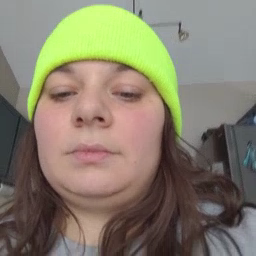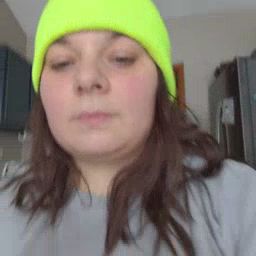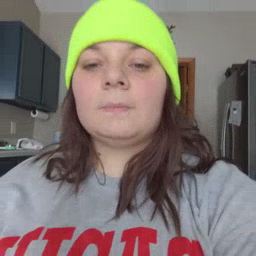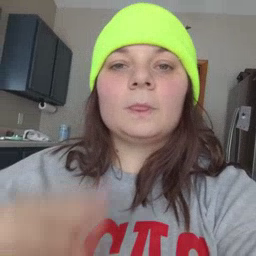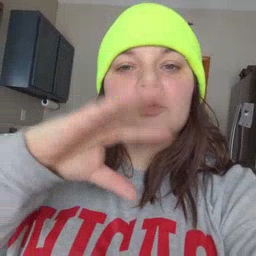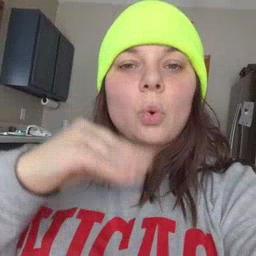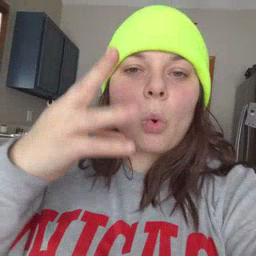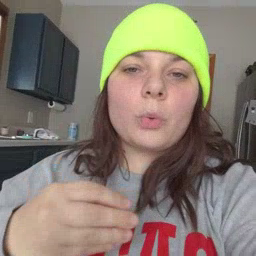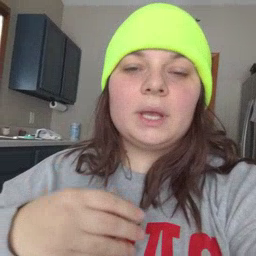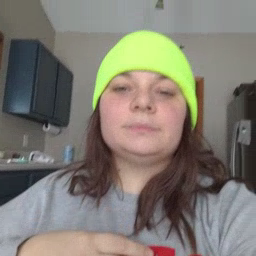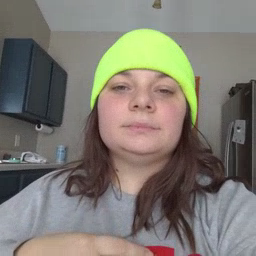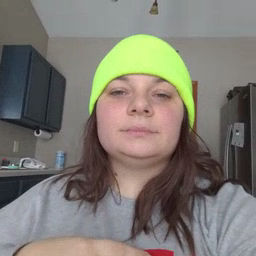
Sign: story